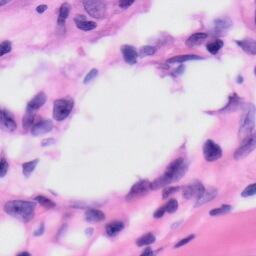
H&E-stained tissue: Skin